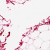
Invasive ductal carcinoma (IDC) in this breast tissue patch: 0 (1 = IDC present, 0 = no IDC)